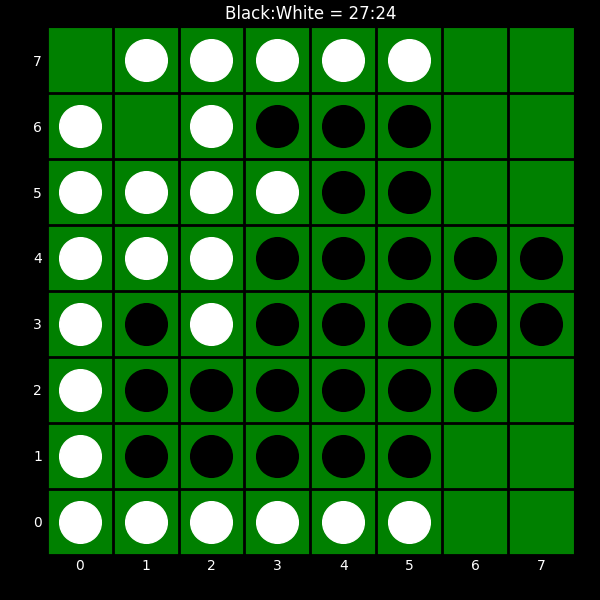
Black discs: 27
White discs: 24